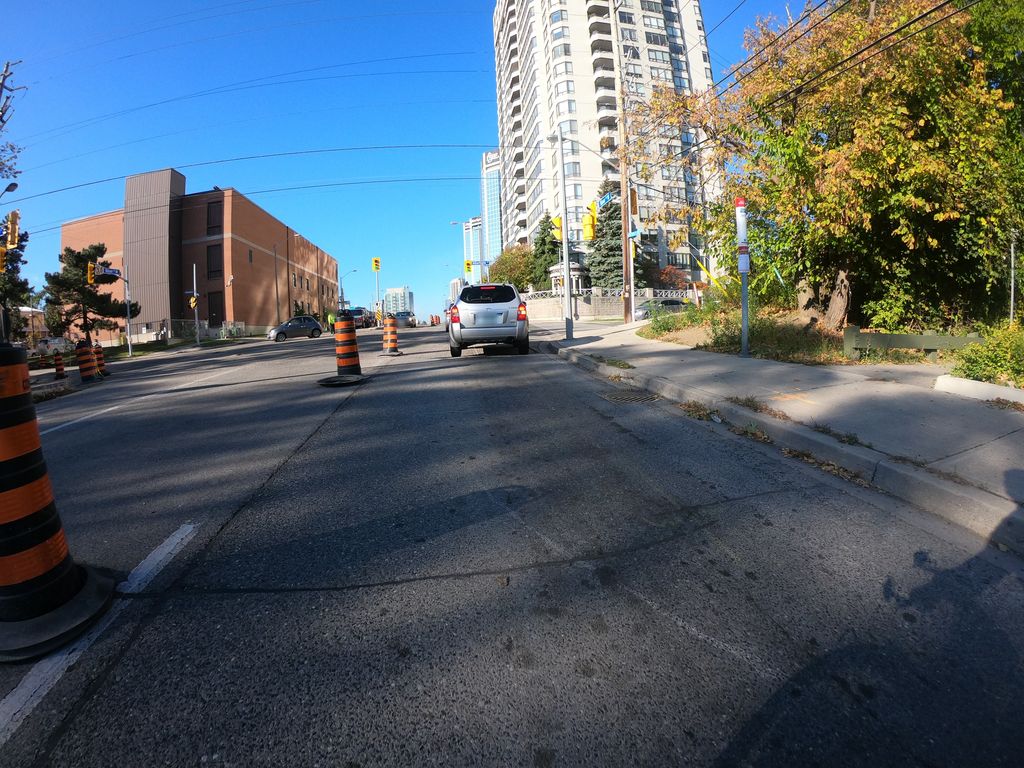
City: toronto